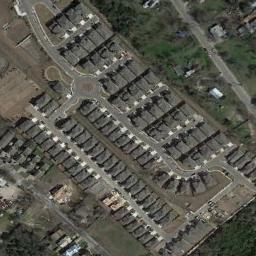
Label: residential